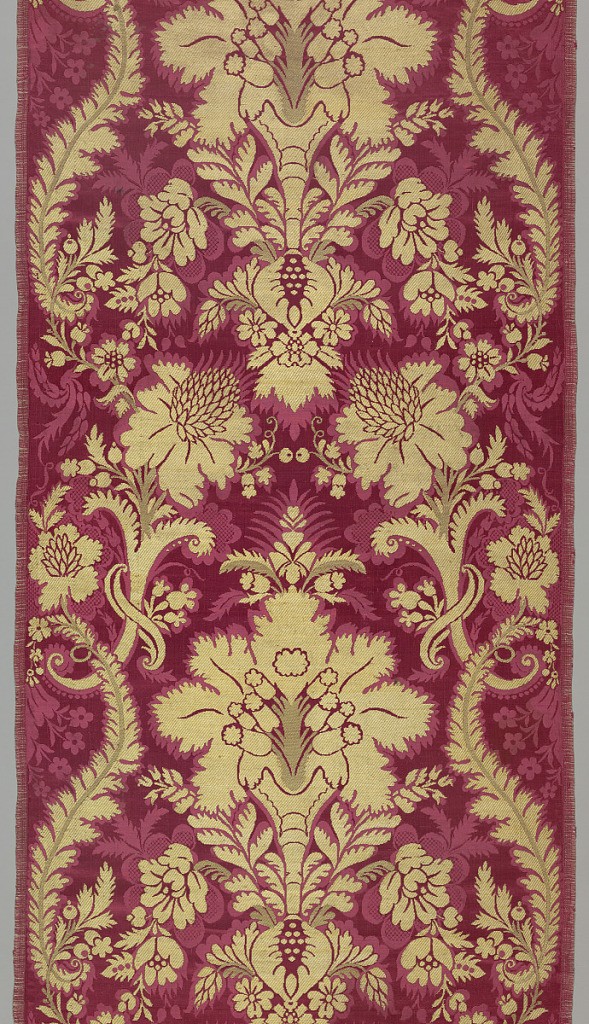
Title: Textile
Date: late 19th century
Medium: silk Technique: 4&1 satin damask with discontinuous supplementary wefts (brocaded)
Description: Red silk satin damask brocaded in gold in a vertically symmetrical design of flowering plants.